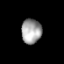
Tissue: prostate
Cell type: T cells
Senescence score: 0.2206
Nuclear area (px): 486
Mean DAPI intensity: 161.957